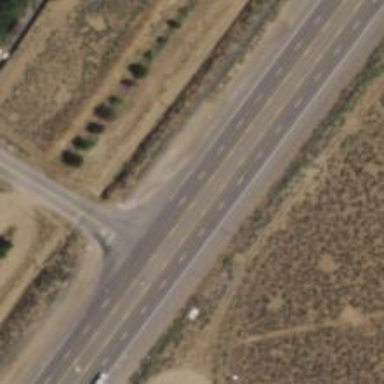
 surfaced with asphalt. This highway has expressway feature."